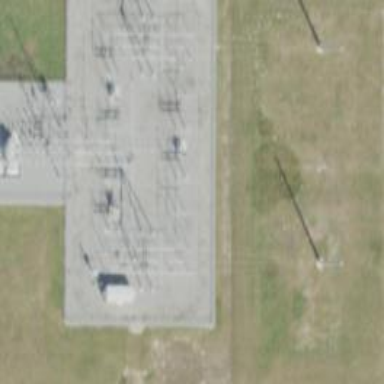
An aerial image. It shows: Switch for power supply.